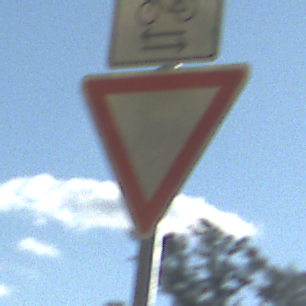
Verkehrszeichen: VorfahrtGewaehren
Zusatzzeichen oben: RichtungsangabeDurchPfeile9
Umgebung: Outdoor, Nature
Tageszeit: MorningAfternoon
Wetter: PartlyCloudy
Licht: Natural
Jahreszeit: NotSpecified
Kontrast: HighContrast